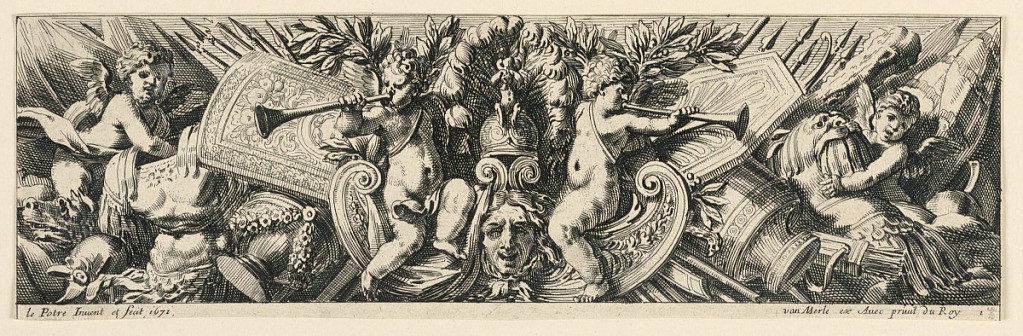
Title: Frieze: Trophies of Arms and Putti
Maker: Jean Le Pautre, French, 1618–1682
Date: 1671
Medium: Etching on paper
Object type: Print
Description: Two putti blowing trumpets are seated upon a shield, in the center. On either side is a putto busy among weapons.